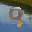
Label: 9